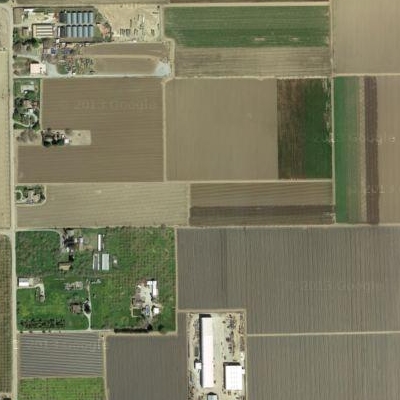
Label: bField